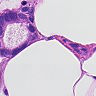
Metastatic tissue present: yes